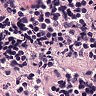
Metastatic tissue present: no